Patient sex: M
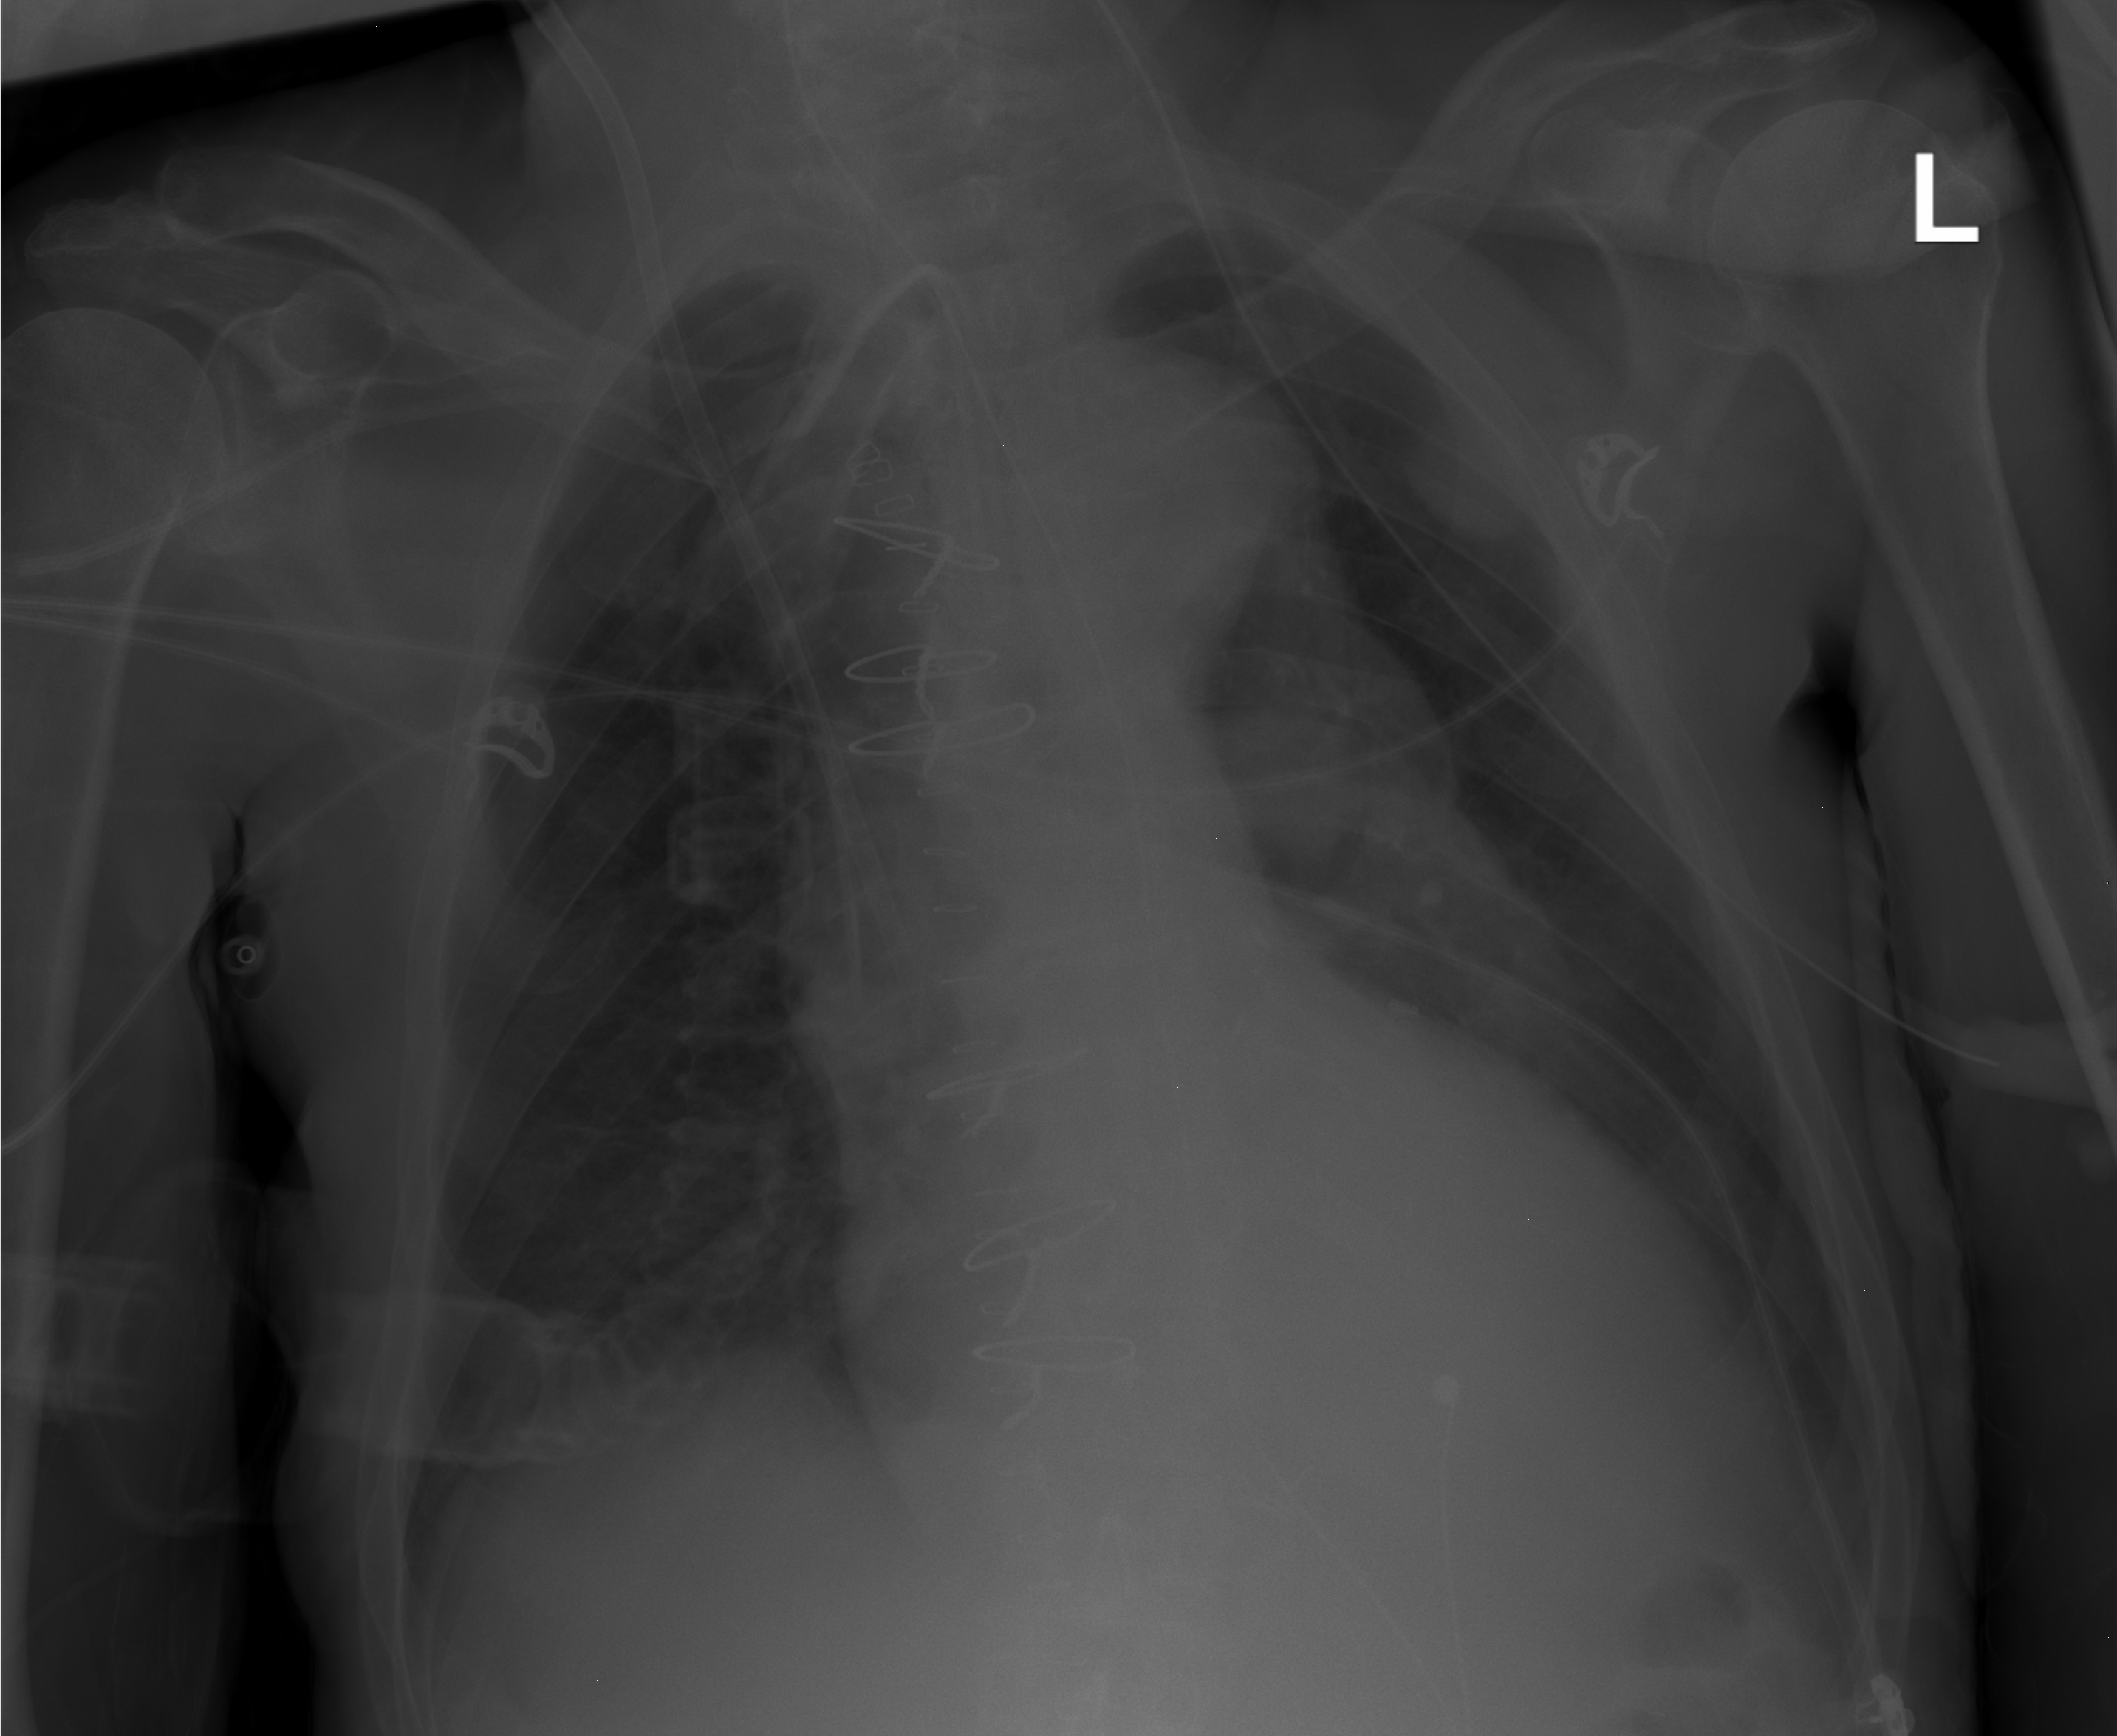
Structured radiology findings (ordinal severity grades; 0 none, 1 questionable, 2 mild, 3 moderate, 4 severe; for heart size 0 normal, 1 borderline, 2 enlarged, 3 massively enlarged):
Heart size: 1
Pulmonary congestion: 0
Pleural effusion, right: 1
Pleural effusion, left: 1
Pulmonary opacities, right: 0
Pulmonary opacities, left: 0
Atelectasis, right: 1
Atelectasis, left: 1